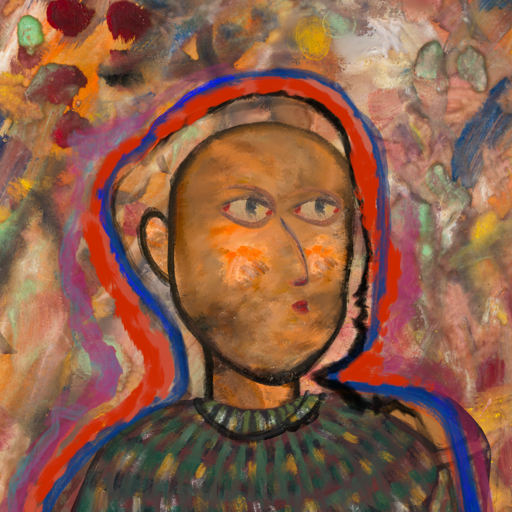
Background: Mother_And_Son_Mother, Head And Neck Side: Gypsy_Queen, Face Side: GypsyMother, Bust: After_Raid, Hair Side: Experience, Head Accessory: Blank, Second Necklace: Blank, Necklace: Orphan, Baby: Blank